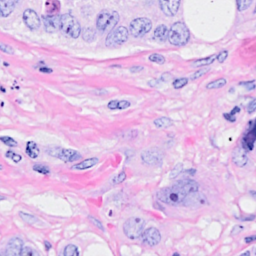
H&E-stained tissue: Breast